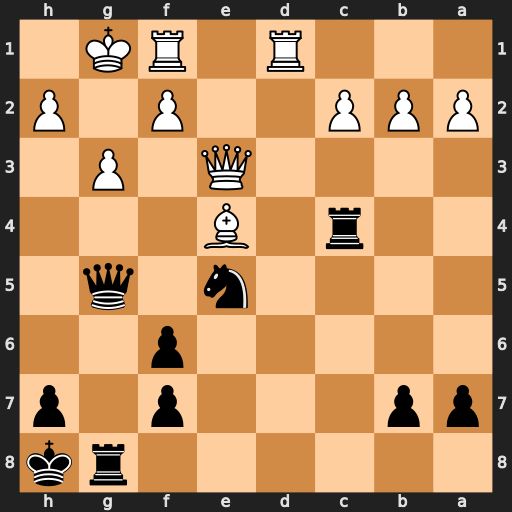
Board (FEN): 6rk/pp3p1p/5p2/4n1q1/2r1B3/4Q1P1/PPP2P1P/3R1RK1
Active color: b
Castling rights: -
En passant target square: -
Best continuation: Qxe3 fxe3 Rxe4